六年级 · 组合数学
 用小棒按照如下方式摆图形，摆 $\mathrm{n}$ 个图形需要（）根小棒。

(1)

(2)

(3)

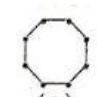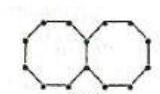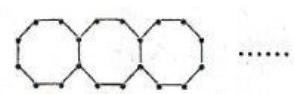
A. $8 \mathrm{n}$
B. $8 n-1$
C. $7 n+1$
D. $8(\mathrm{n}+1)$

答案: C